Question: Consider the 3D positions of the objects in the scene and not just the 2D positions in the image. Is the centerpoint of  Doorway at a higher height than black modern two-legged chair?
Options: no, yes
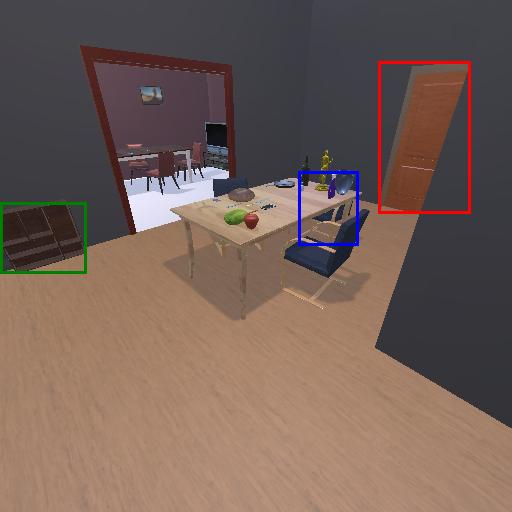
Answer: no